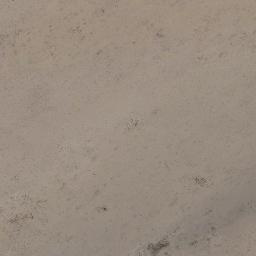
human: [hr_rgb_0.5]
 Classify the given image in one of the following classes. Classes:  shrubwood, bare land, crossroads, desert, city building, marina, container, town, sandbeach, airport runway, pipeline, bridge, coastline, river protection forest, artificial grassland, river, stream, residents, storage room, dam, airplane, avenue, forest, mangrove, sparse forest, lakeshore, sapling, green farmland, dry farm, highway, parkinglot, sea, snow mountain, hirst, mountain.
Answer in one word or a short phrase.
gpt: bare land